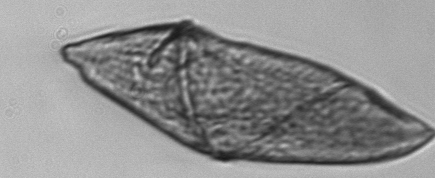
Label: Gyrodinium